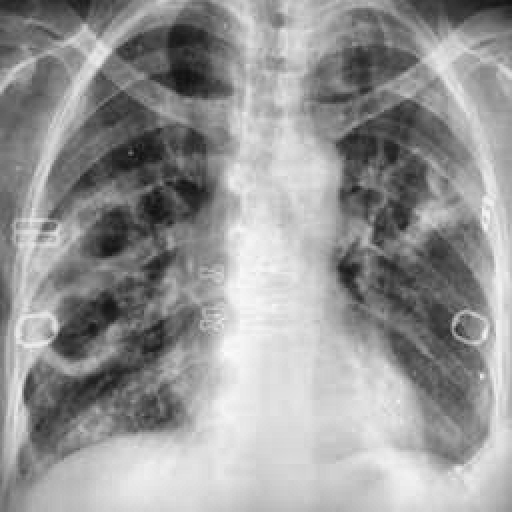
Finding: TUBERCULOSIS